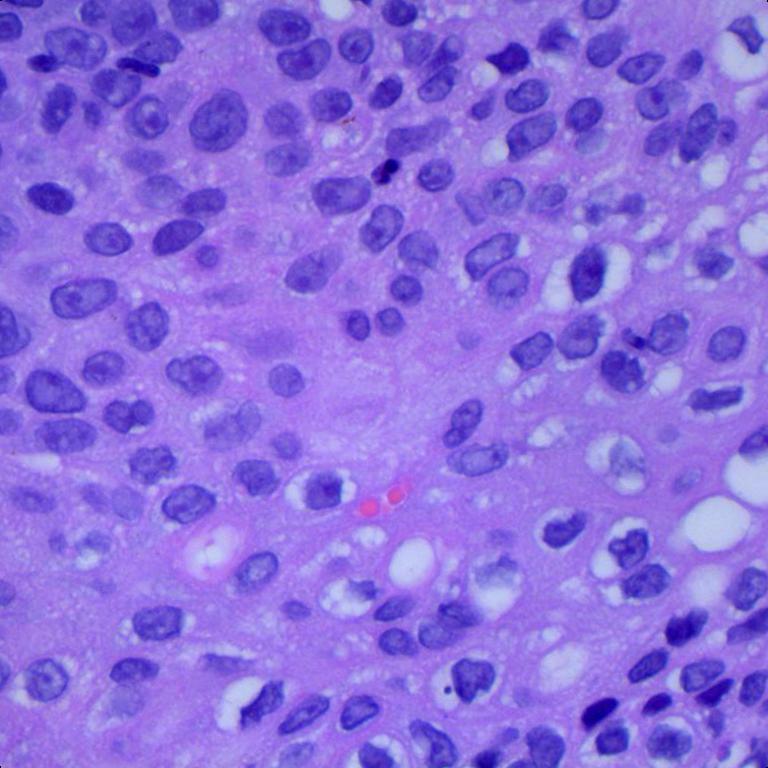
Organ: lung
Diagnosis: squamous carcinomas